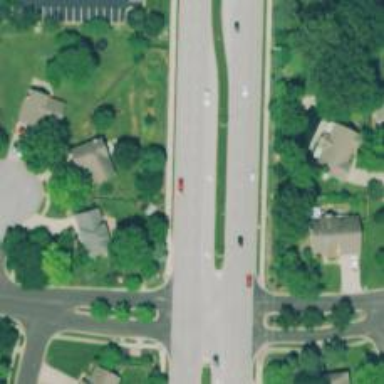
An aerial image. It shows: Road with dash markings.